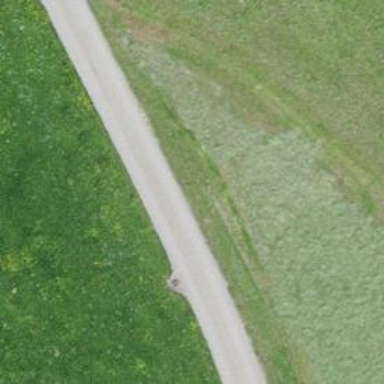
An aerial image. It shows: Unclassified paved road.